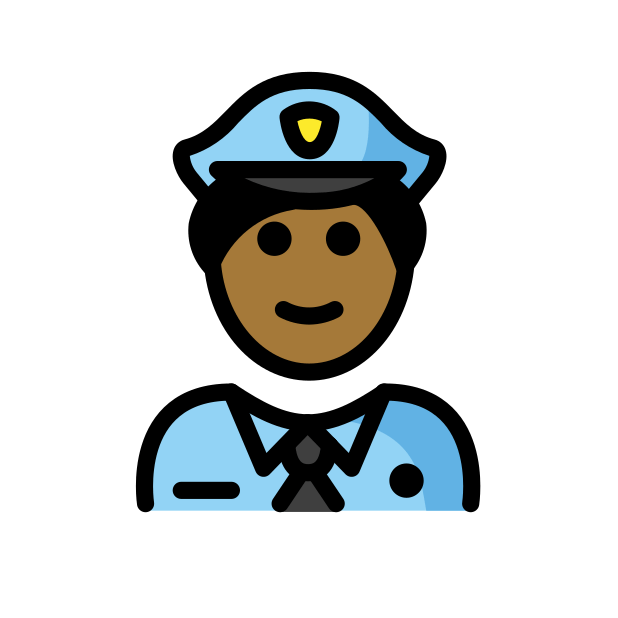
man police officer: medium-dark skin tone